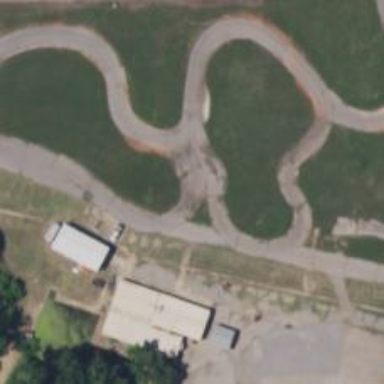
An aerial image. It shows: Raceway for motor sports.